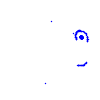
Particle: pion